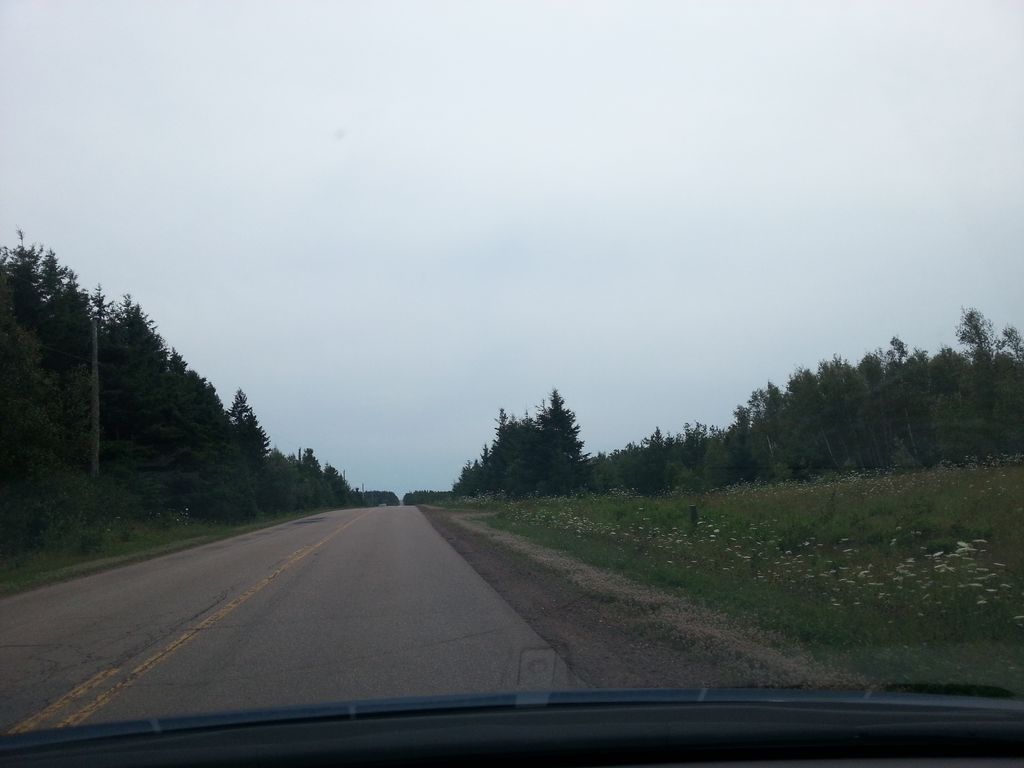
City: charlottetown